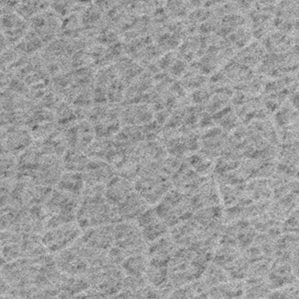
Label: frost